Question: I am new to navigation graphs and navigation components in general and I am trying to pass data from the recycler view that's located in 'PrivSectionFragment' to 'PrivSectionDetailFragment'. Unfortunately, whenever I run the app I receive this error in my log
'''
java.lang.IllegalArgumentException: Navigation action/destination com.gazelle.wadifatk:id/action_privSectionFragment_to_privsDetailFragment cannot be found from the current destination Destination(com.gazelle.wadifatk:id/jobsFragment) label=lwZy'f class=com.gazelle.wadifatk.jobLists.jobsFragment
at androidx.navigation.NavController.navigate(NavController.java:940)
at androidx.navigation.NavController.navigate(NavController.java:877)
at androidx.navigation.NavController.navigate(NavController.java:863)
at androidx.navigation.NavController.navigate(NavController.java:1159)
at com.gazelle.wadifatk.jobLists.PrivListAdapter.onBindViewHolder$lambda-0(PrivListAdapter.kt:55)
'''
// it refers to my recycler adapter
'''
PushDownAnim.setPushDownAnimTo(holder.card_view)
//.setScale(PushDownAnim.MODE_SCALE, 0.89f)
.setOnClickListener {
val sendData = PrivSectionFragmentDirections
.actionPrivSectionFragmentToPrivsDetailFragment(priv_list[position])
Navigation.findNavController(view).navigate(sendData)
}
'''
// the blue circle
<URL>
keep in mind that I was able to pass the data from 'LatestNewsFragment' to 'NewsDetailsFragment'
just by using the same moves and I don't know why it accepted the data passing between those fragments and didn't accept it from 'PrivSectionFragment' to 'PrivSectionDetailFragment'.
'''
<navigation xmlns:android="http://schemas.android.com/apk/res/android"
xmlns:app="http://schemas.android.com/apk/res-auto"
xmlns:tools="http://schemas.android.com/tools"
android:id="@+id/my_nav"
app:startDestination="@id/latestNewsFragment">
<fragment
android:id="@+id/latestNewsFragment"
android:name="com.gazelle.wadifatk.newsList.LatestNewsFragment"
android:label="khr lkhbr"
tools:layout="@layout/fragment_latest_news" >
<action
android:id="@+id/action_latestNewsFragment_to_jobsFragment"
app:destination="@id/jobsFragment"
app:enterAnim="@anim/nav_default_enter_anim"
app:exitAnim="@anim/nav_default_exit_anim" />
<action
android:id="@+id/action_latestNewsFragment_to_newsDetailFragment"
app:destination="@id/newsDetailFragment"
app:enterAnim="@android:anim/slide_in_left"
app:exitAnim="@android:anim/slide_out_right"
app:popEnterAnim="@android:anim/slide_in_left"
app:popExitAnim="@android:anim/slide_out_right" />
</fragment>
<fragment
android:id="@+id/jobsFragment"
android:name="com.gazelle.wadifatk.jobLists.jobsFragment"
android:label="lwZy'f"
tools:layout="@layout/fragment_jobs" >
<action
android:id="@+id/action_jobsFragment_to_govSectionFragment"
app:destination="@id/govSectionFragment" />
<action
android:id="@+id/action_jobsFragment_to_privSectionFragment2"
app:destination="@id/privSectionFragment" />
<action
android:id="@+id/action_jobsFragment_to_latestNewsFragment"
app:destination="@id/latestNewsFragment" />
</fragment>
<fragment
android:id="@+id/privSectionFragment"
android:name="com.gazelle.wadifatk.jobLists.PrivSectionFragment"
android:label="PrivSectionFragment" >
<action
android:id="@+id/action_privSectionFragment_to_privsDetailFragment"
app:destination="@id/privsDetailFragment"
app:enterAnim="@anim/nav_default_enter_anim"
app:exitAnim="@anim/nav_default_exit_anim" />
<action
android:id="@+id/action_privSectionFragment_to_jobsFragment"
app:destination="@id/jobsFragment" />
</fragment>
<fragment
android:id="@+id/newsDetailFragment"
android:name="com.gazelle.wadifatk.newsList.NewsDetailFragment"
android:label="ltfSyl"
tools:layout="@layout/fragment_news_detail">
<action
android:id="@+id/action_newsDetailFragment_to_latestNewsFragment"
app:destination="@id/latestNewsFragment"
app:enterAnim="@android:anim/slide_in_left"
app:exitAnim="@android:anim/slide_out_right"
app:popEnterAnim="@android:anim/slide_in_left"
app:popExitAnim="@android:anim/slide_out_right" />
<argument
android:name="news_data_list"
app:argType="com.gazelle.wadifatk.newsList.NewsListViewModel" />
</fragment>
<fragment
android:id="@+id/privsDetailFragment"
android:name="com.gazelle.wadifatk.jobLists.PrivsDetailFragment"
android:label="ltfSyl"
tools:layout="@layout/fragment_privs_detail" >
<argument
android:name="priv_data_list"
app:argType="com.gazelle.wadifatk.jobLists.PrivListViewModel" />
<action
android:id="@+id/action_privsDetailFragment_to_privSectionFragment"
app:destination="@id/privSectionFragment" />
</fragment>
'''
Here is a screen shot of the jobsFragment()

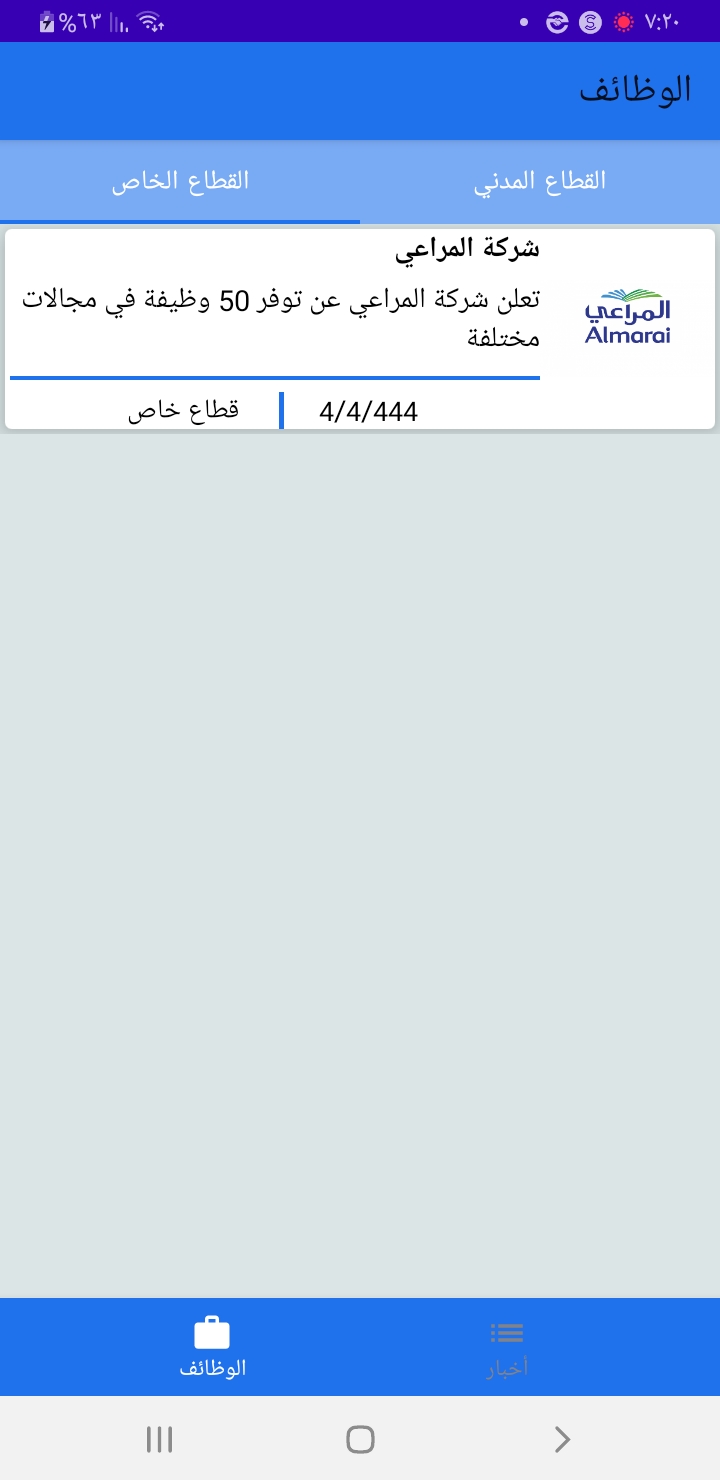
Answer: You need to add only 'JobsFragment' in your nav graph and add action in this fragment for 'PrivsDetailFragment'.
'''
<fragment
android:id="@+id/jobsFragment"
android:name="com.gazelle.wadifatk.jobLists.jobsFragment"
android:label="lwZy'f"
tools:layout="@layout/fragment_jobs" >
<action
android:id="@+id/action_jobsFragment_to_govSectionFragment"
app:destination="@id/govSectionFragment" />
<action
android:id="@+id/action_jobsFragment_to_latestNewsFragment"
app:destination="@id/latestNewsFragment" />
<action
android:id="@+id/action_jobsFragment_to_privsDetailFragment"
app:destination="@id/privsDetailFragment"
app:enterAnim="@anim/nav_default_enter_anim"
app:exitAnim="@anim/nav_default_exit_anim" />
</fragment>
'''
And then in you adapter, using this action:
'''
PushDownAnim.setPushDownAnimTo(holder.card_view)
//.setScale(PushDownAnim.MODE_SCALE, 0.89f)
.setOnClickListener {
val sendData = JobFragmentDirections.actionJobFragmentToPrivsDetailFragment(priv_list[position])
Navigation.findNavController(view).navigate(sendData)
}
'''
You can remove 'privSectionFragment' from the nav graph.